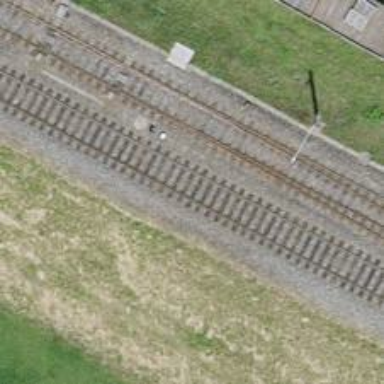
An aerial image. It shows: Single railway track with electrified contact line.